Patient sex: F
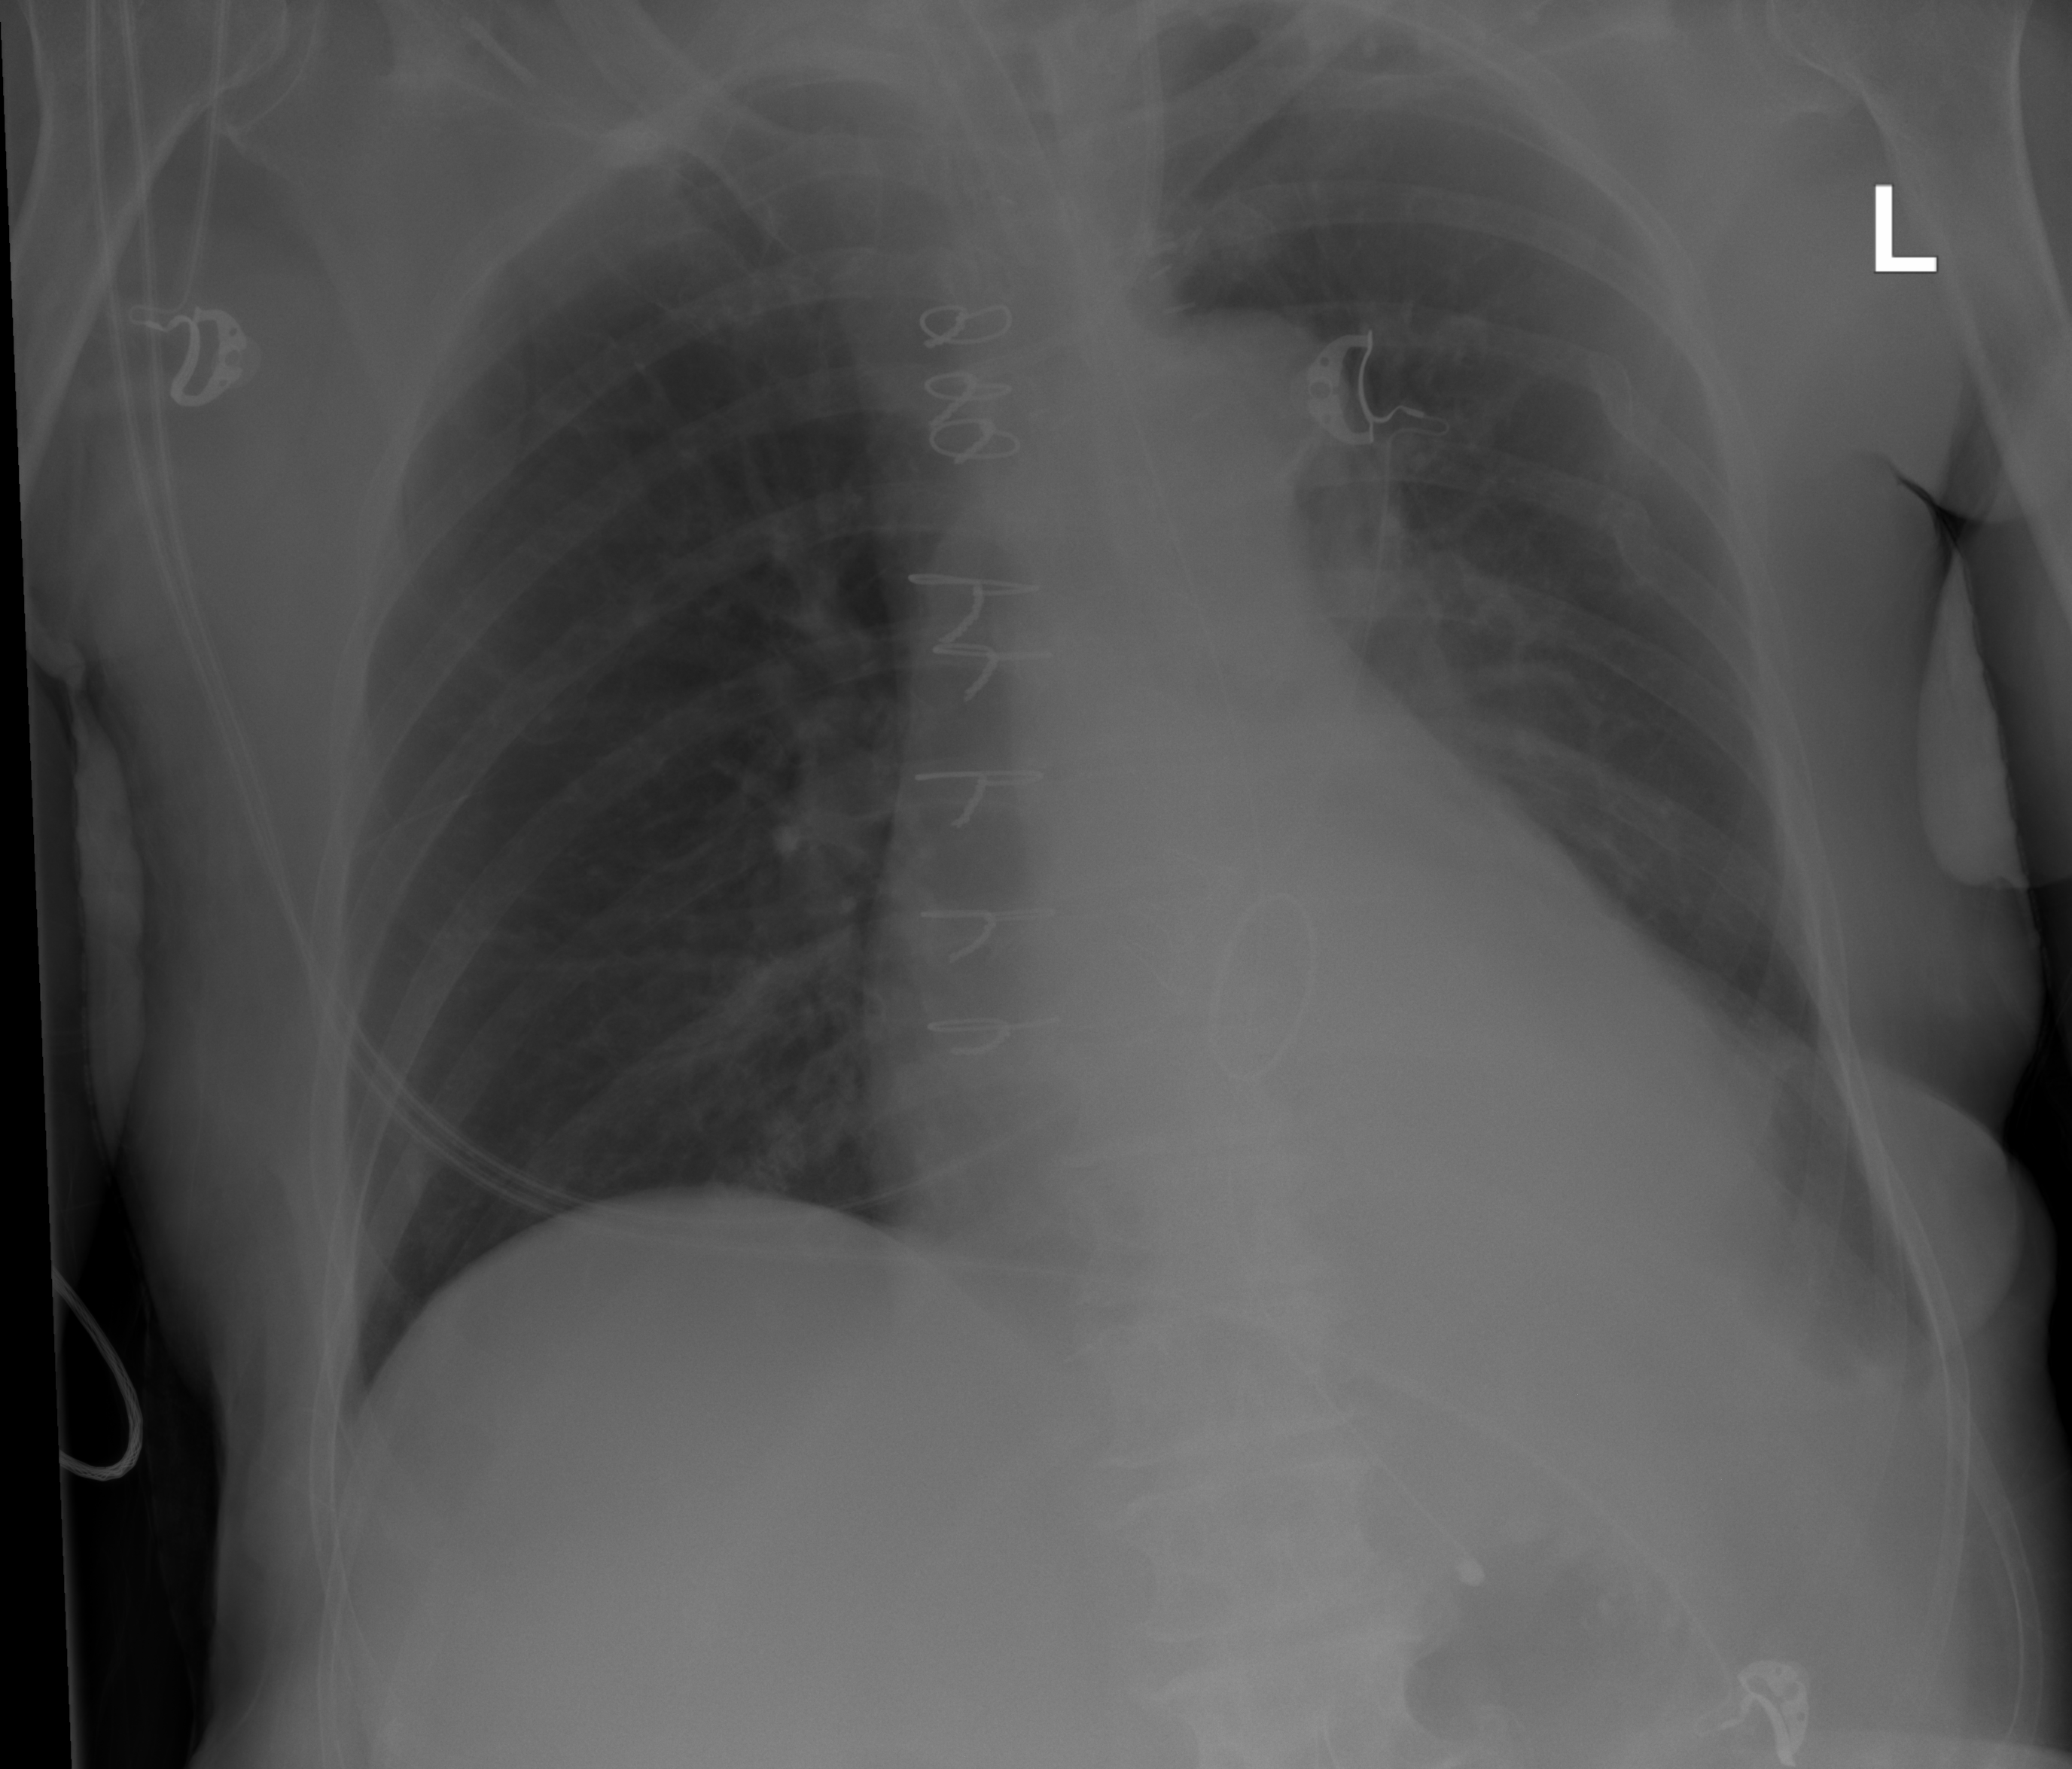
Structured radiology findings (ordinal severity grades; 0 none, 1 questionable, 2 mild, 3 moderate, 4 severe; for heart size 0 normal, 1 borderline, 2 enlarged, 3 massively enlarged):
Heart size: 2
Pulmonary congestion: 0
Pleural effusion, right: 0
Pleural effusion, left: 0
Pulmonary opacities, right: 0
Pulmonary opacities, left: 0
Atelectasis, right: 0
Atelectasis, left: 2